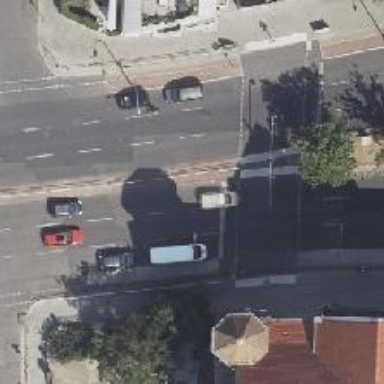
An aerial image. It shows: Road with traffic signals.